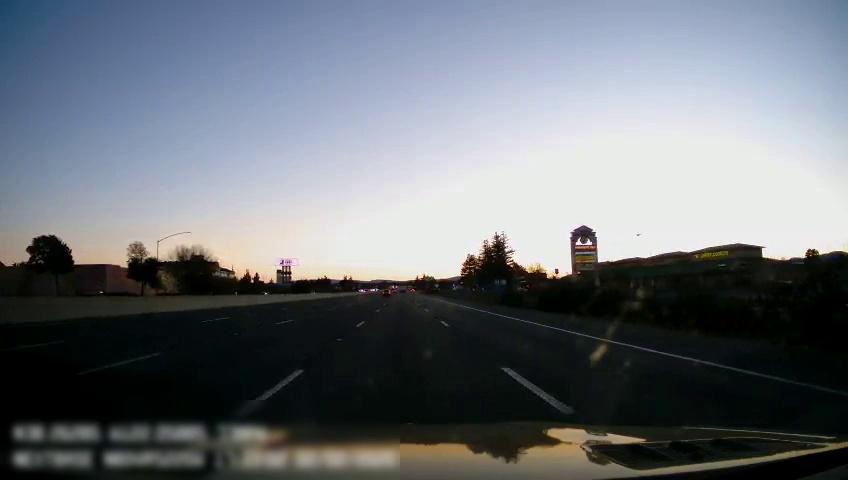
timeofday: Day
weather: Sunny
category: Drivable Space
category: Lanes | Current Lane
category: Lanes | Alternate Lane
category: Lanes | Alternate Lane
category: Lanes | Current Lane
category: Lanes | Alternate Lane
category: Lanes | Alternate Lane